Field crop: maize
Growth stage: 2
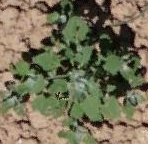
Species: chenopodium